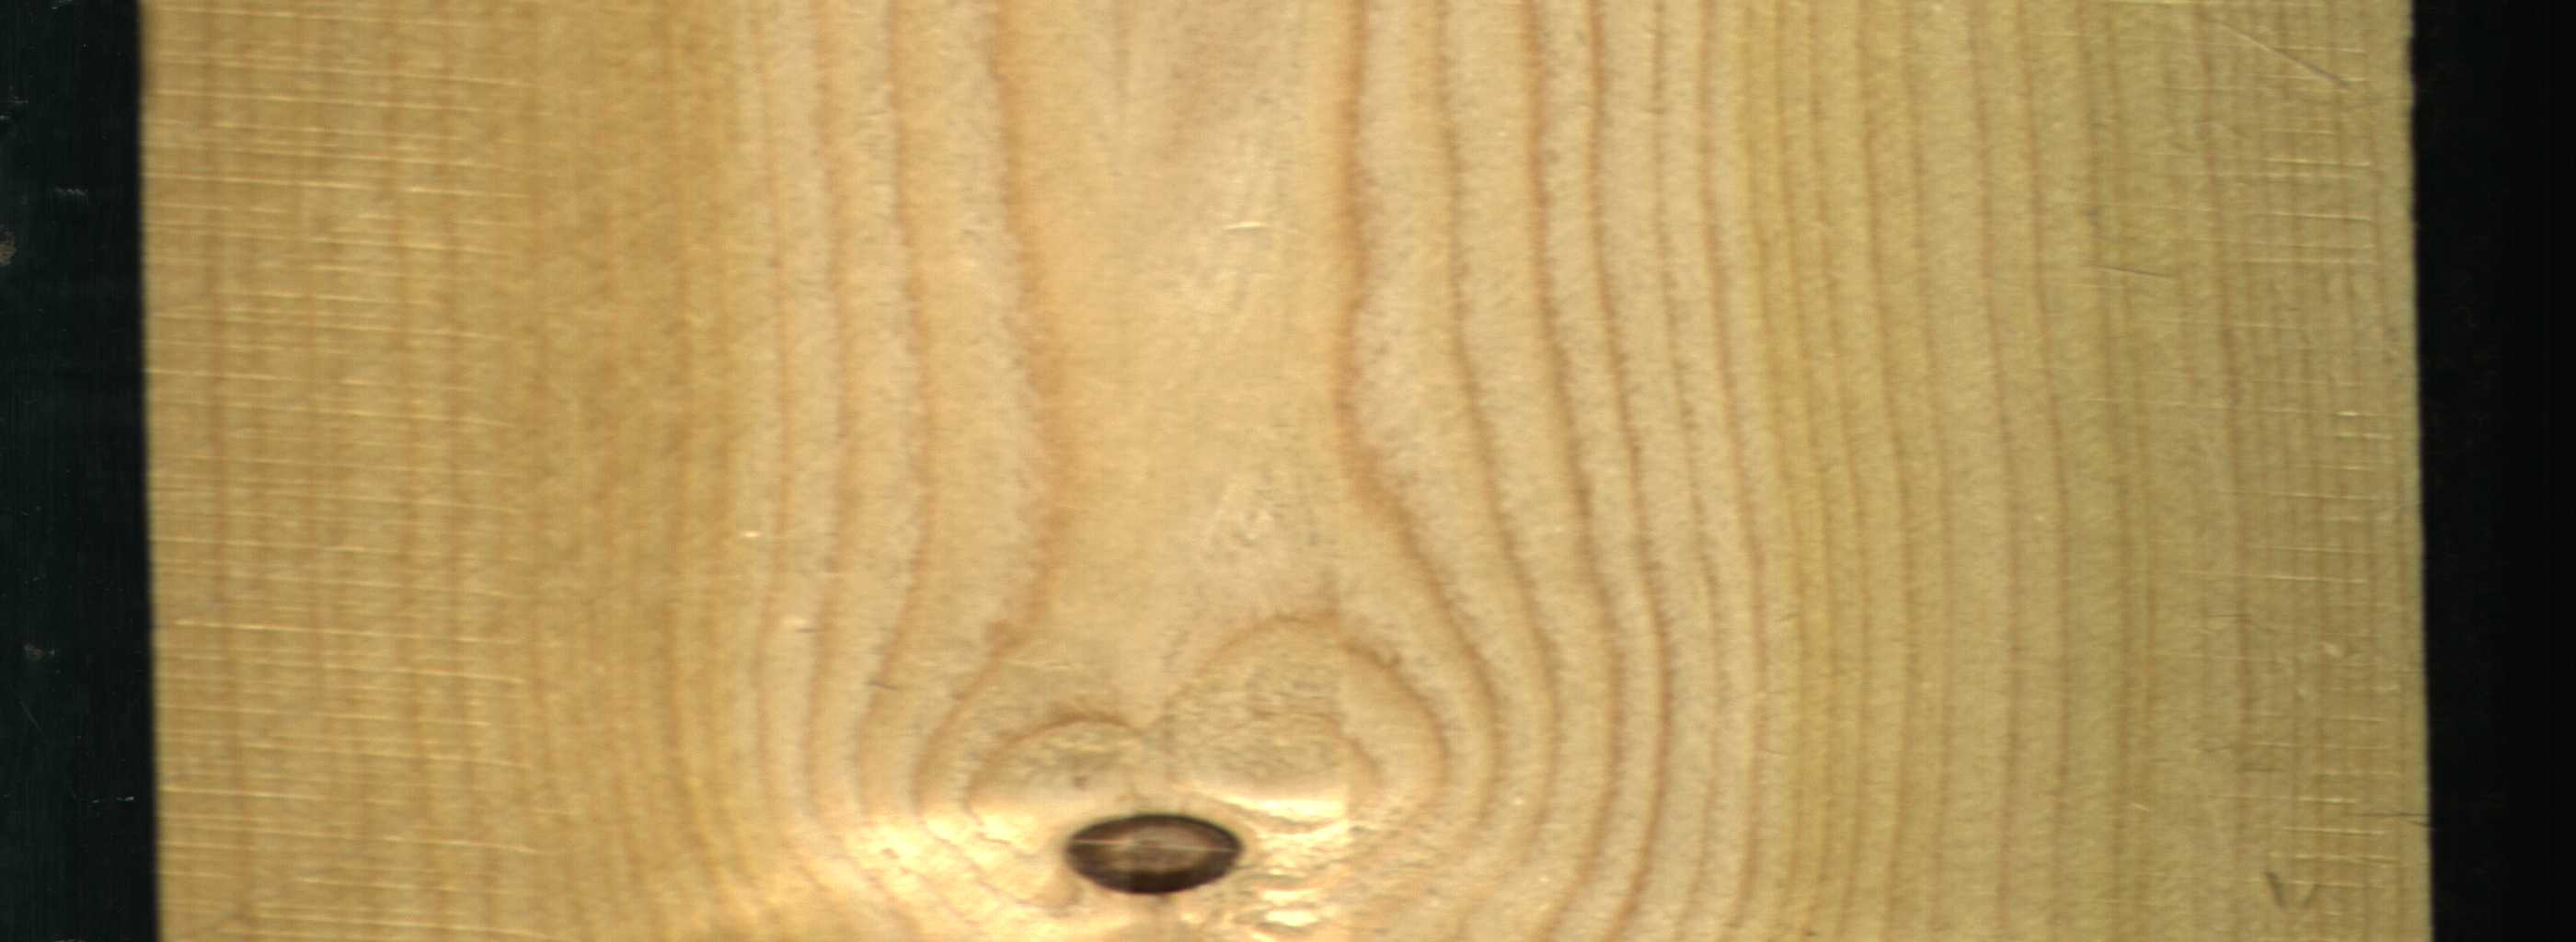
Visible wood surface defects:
Dead_Knot